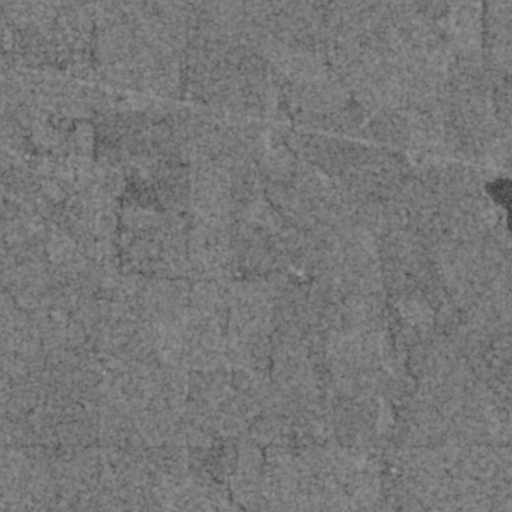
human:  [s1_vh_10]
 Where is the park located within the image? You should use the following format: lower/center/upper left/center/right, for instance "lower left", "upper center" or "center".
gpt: The park is located in the center left of the image.
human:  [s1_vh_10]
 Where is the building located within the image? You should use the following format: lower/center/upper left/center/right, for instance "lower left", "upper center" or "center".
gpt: The building is located in the upper left of the image.
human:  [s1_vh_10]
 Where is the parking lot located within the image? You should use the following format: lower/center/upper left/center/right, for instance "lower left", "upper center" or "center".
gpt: There is no parking lot in the image.

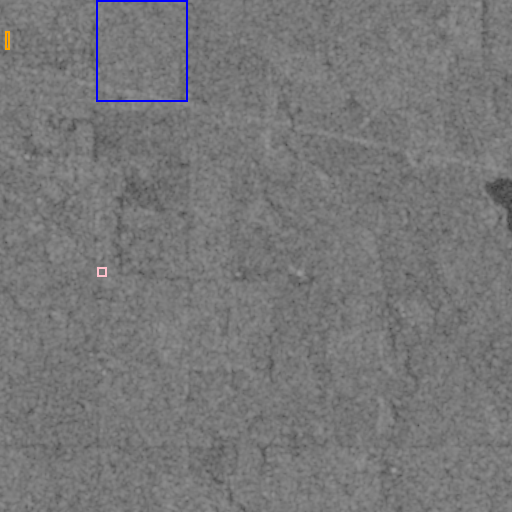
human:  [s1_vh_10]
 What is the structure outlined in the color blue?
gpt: The structure outlined in blue is a crop field.
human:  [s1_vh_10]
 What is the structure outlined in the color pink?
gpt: The structure outlined in pink is a park.
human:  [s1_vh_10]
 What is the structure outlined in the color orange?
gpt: The structure outlined in orange is a building.
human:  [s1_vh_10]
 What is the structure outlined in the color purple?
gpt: There is no purple outline.